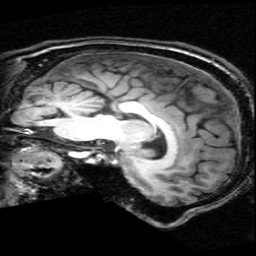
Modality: T1w
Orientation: sagittal
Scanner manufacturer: ge
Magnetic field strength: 3 T
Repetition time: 0.01219 s
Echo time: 0.005156 s